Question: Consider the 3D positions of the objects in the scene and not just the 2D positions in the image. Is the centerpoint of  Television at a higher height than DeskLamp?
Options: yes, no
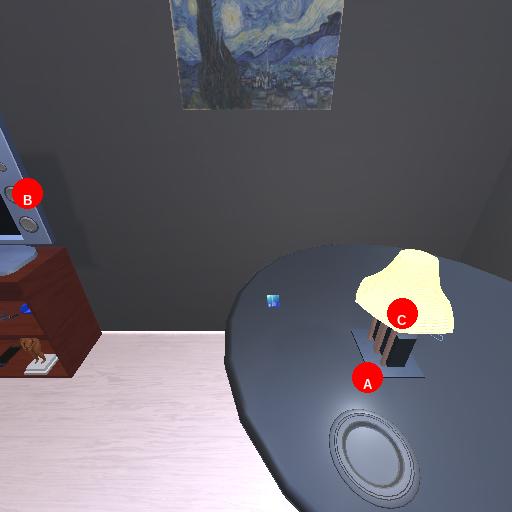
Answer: yes